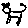
Label: cat